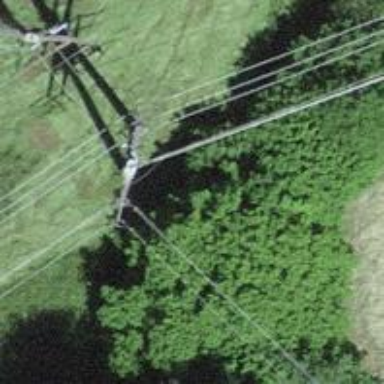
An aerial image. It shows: Power pole.